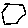
Label: hexagon